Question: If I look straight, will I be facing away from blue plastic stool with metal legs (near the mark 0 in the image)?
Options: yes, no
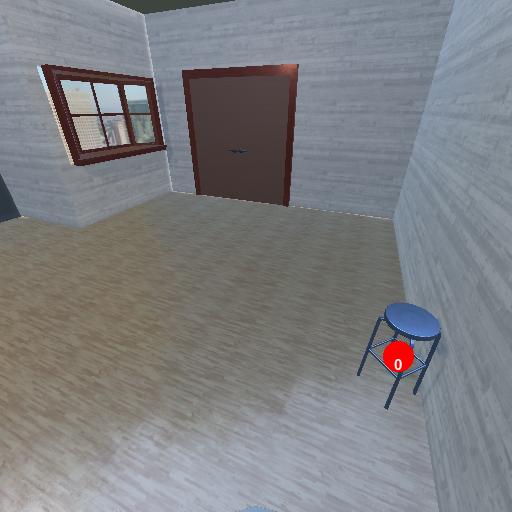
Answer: yes